Platform: macOS
Application: Arc Browser
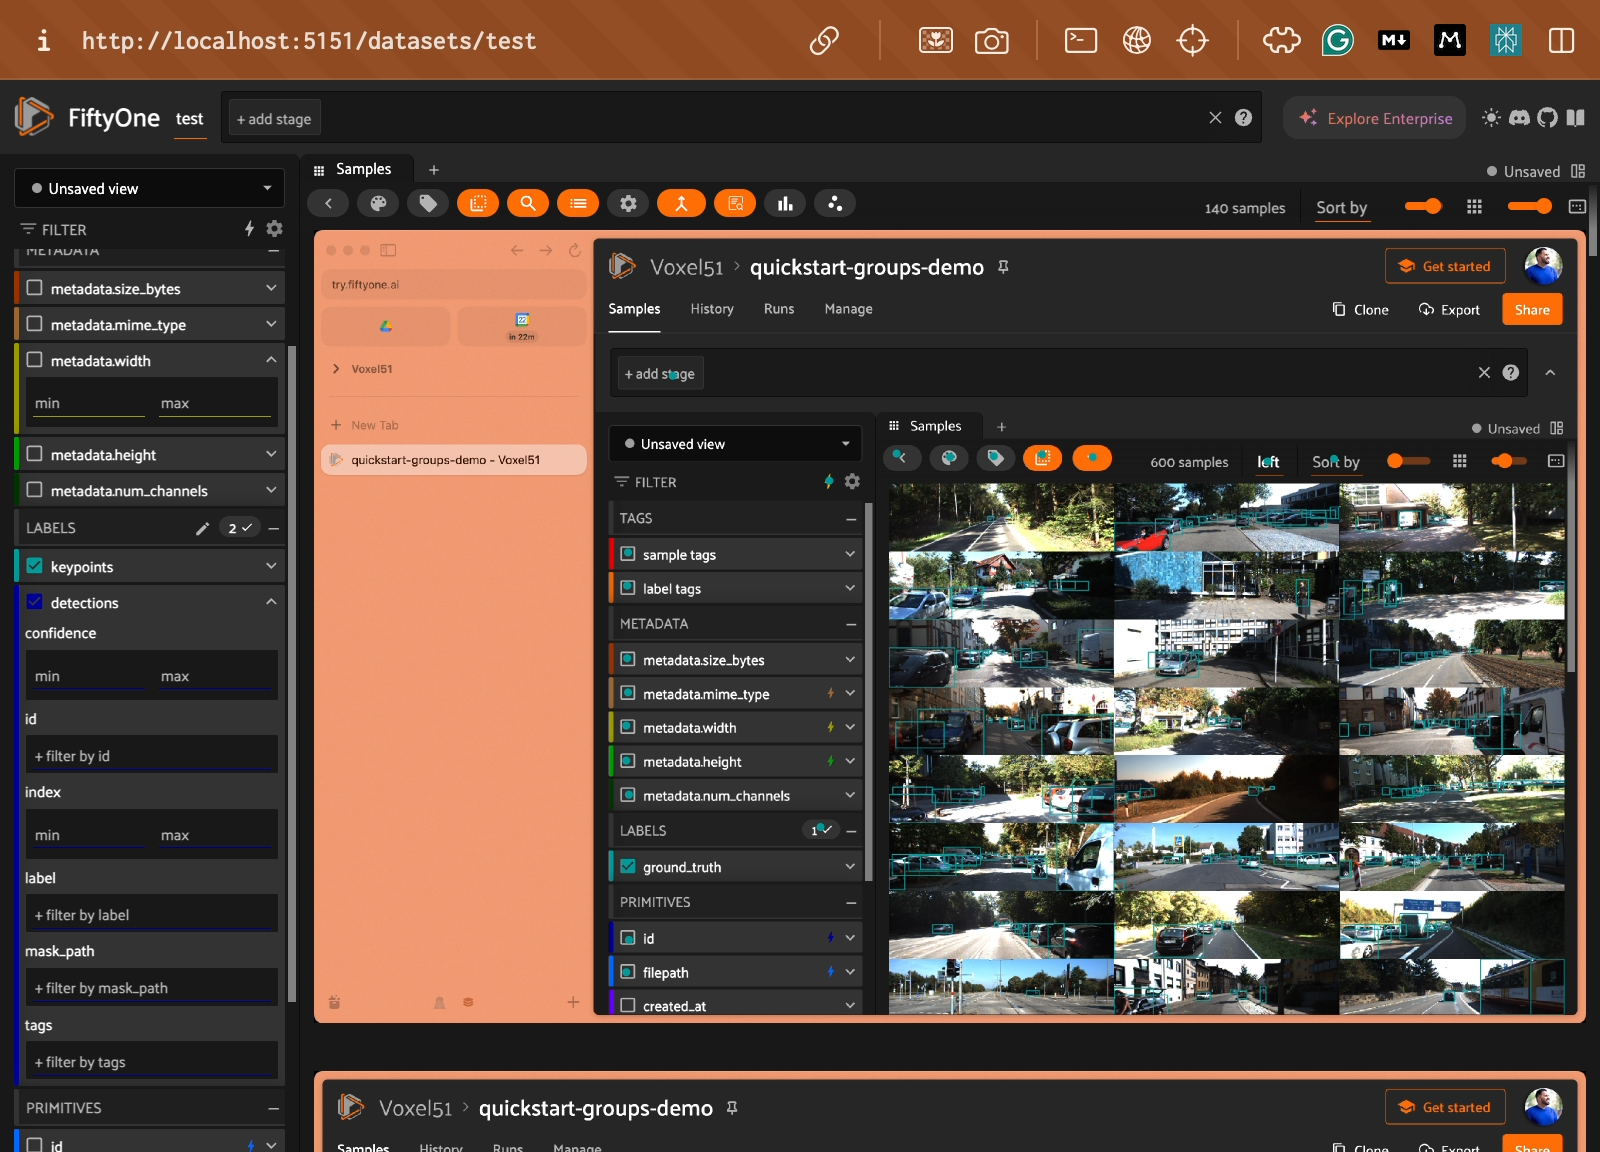
task_description: Open Sort by menu
action_type: click
element_info: Menu Item
steps_since_start: 1